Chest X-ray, AP view. Patient: 26 years old, sex F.
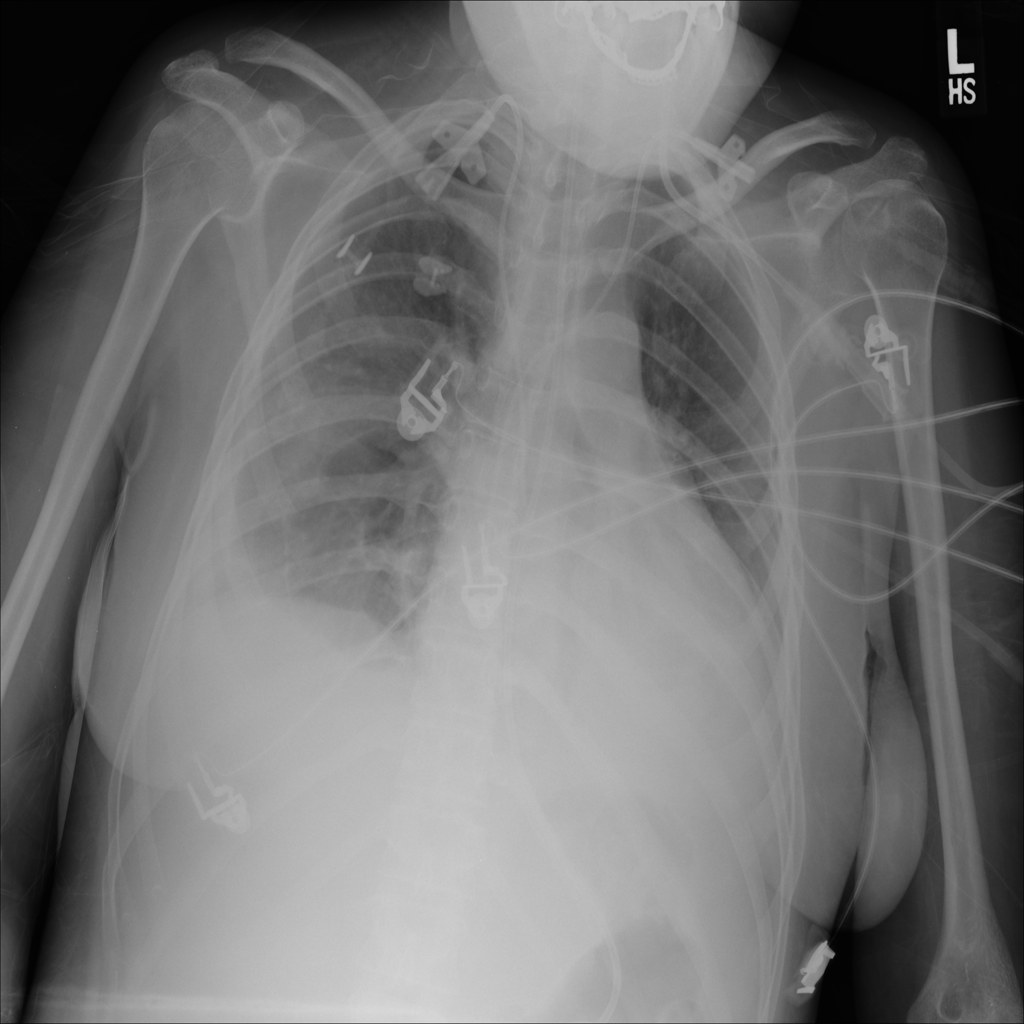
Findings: No Finding